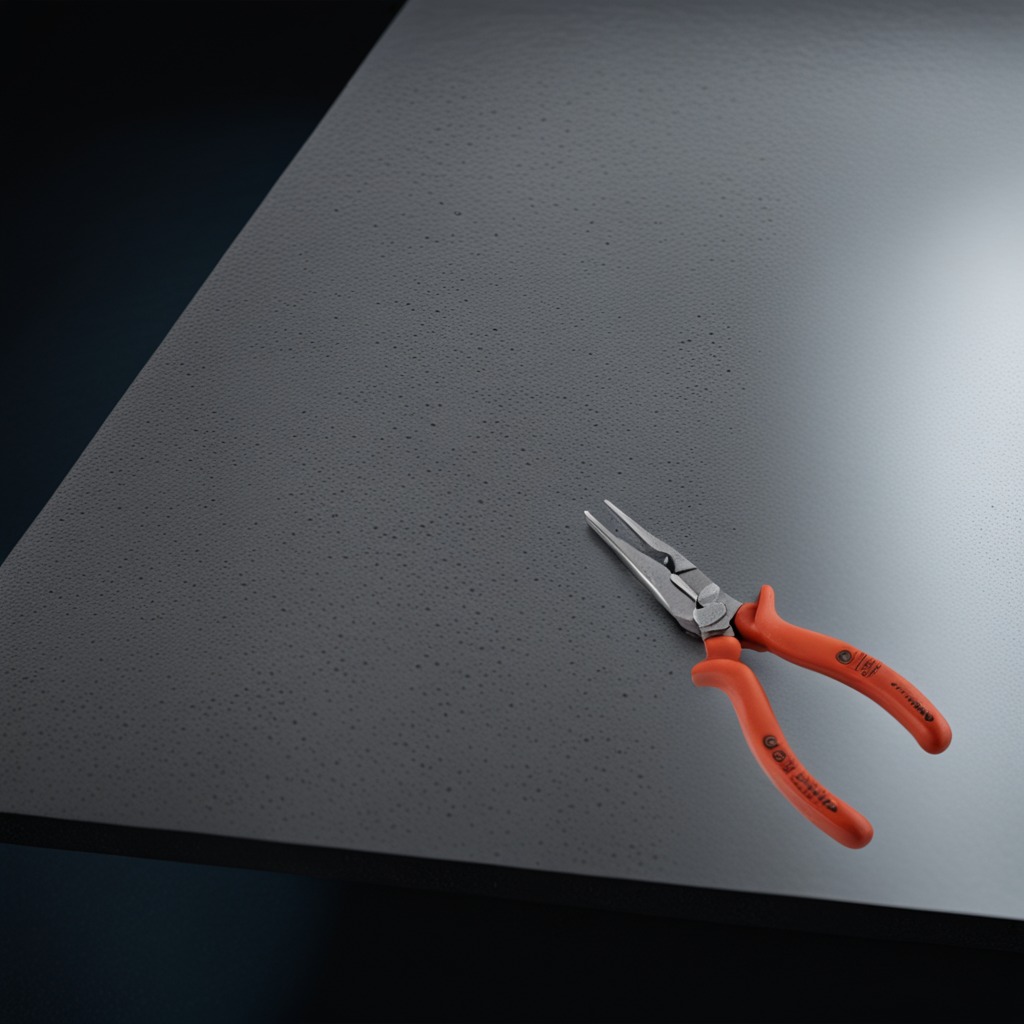
A plier is lying on a clean granite table inside a workshop at night dim ambient light soft shadows worn but